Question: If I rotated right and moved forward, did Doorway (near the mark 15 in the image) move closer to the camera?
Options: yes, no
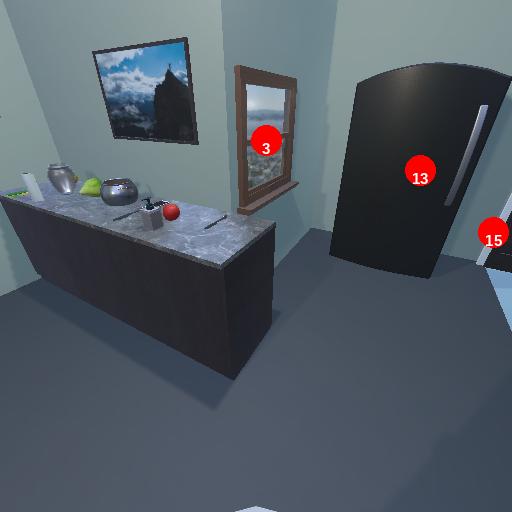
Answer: yes